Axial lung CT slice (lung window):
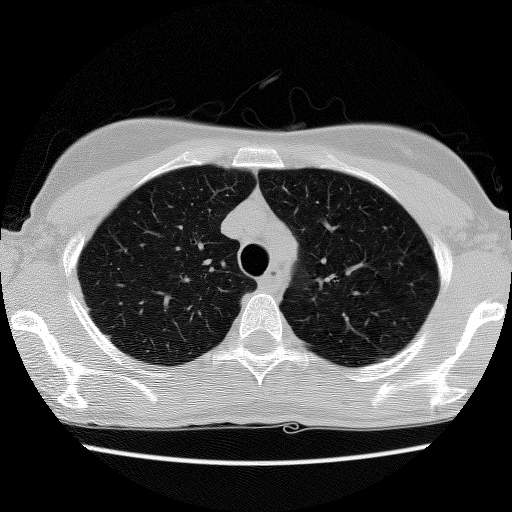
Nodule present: no